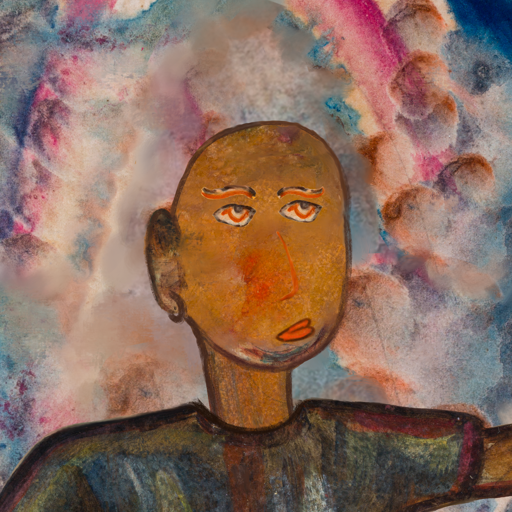
Background: Rupkatha, Head And Neck Side: Pipe, Face Side: Experience, Bust: Mosgoul, Hair Side: Blank, Head Accessory: Blank, Second Necklace: Blank, Necklace: Blank, Baby: Blank